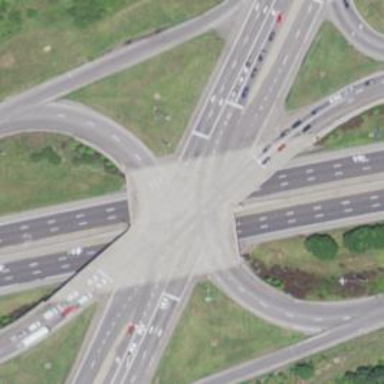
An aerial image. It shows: Asphalt road on secondary bridge inside junction.